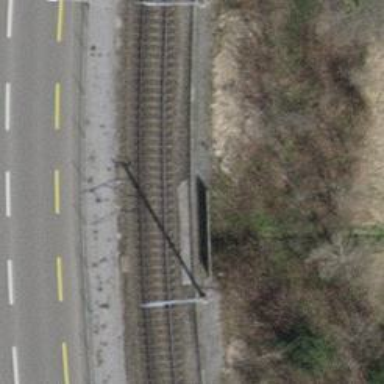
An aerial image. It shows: Single-track electrified railway with contact line.